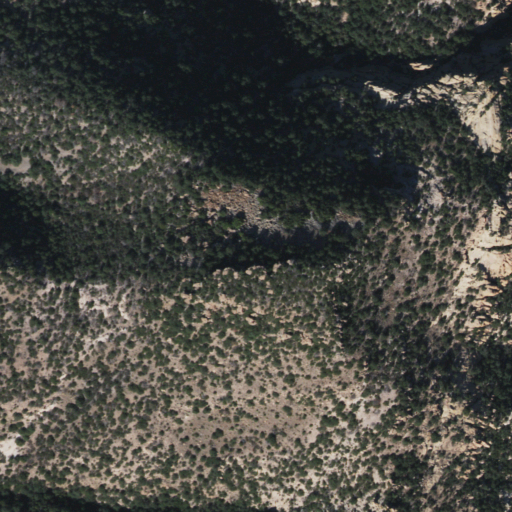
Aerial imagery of mountain in Arizona named Bruno Peak containing evergreen forest, shrub, and grassland